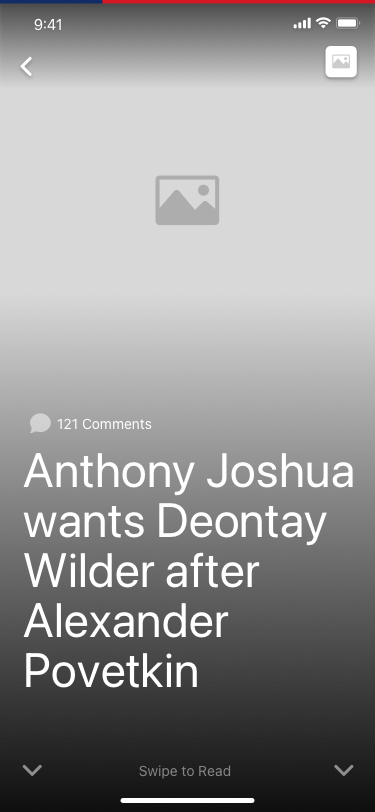
Text in this UI design:
Anthony Joshua wants Deontay Wilder after Alexander Povetkin
121 Comments
Swipe to Read